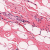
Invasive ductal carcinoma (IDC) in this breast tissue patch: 0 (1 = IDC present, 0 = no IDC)